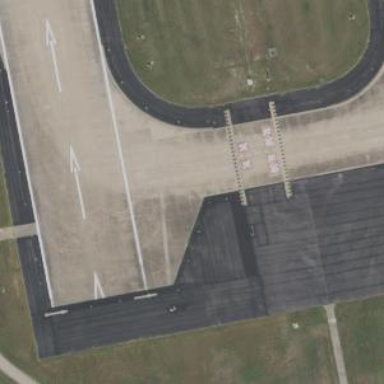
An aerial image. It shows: View of taxiway at the airport.